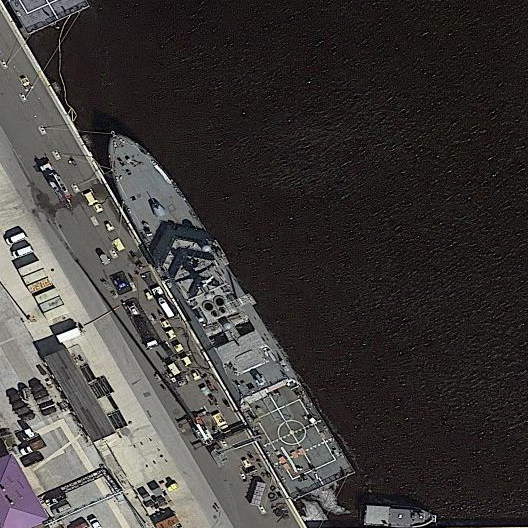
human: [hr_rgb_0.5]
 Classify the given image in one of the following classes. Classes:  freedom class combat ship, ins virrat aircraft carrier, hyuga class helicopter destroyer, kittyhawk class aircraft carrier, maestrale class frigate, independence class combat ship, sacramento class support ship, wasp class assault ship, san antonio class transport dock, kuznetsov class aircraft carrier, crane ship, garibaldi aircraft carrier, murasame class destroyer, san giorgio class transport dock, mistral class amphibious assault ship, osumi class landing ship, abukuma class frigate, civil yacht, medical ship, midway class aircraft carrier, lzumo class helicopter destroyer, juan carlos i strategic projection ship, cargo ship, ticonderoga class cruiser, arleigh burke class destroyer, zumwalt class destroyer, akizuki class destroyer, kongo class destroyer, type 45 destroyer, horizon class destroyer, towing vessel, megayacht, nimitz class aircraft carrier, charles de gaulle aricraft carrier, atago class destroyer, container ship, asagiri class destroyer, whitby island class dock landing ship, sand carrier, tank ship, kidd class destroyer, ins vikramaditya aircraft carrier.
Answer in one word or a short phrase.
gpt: Freedom class combat ship